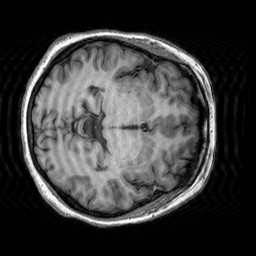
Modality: T1w
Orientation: axial
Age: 25
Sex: female
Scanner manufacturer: siemens
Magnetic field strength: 3 T
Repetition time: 2.3 s
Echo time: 0.00303 s